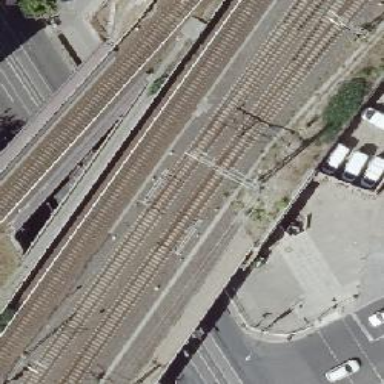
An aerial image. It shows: Railway track with contact lines for electrification.